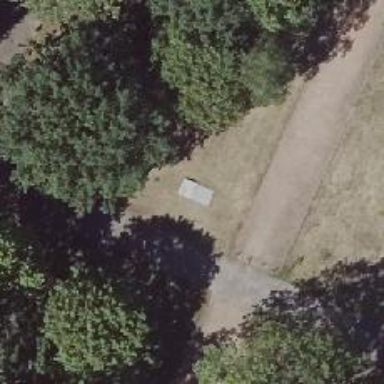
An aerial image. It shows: Memorial site with historic significance.